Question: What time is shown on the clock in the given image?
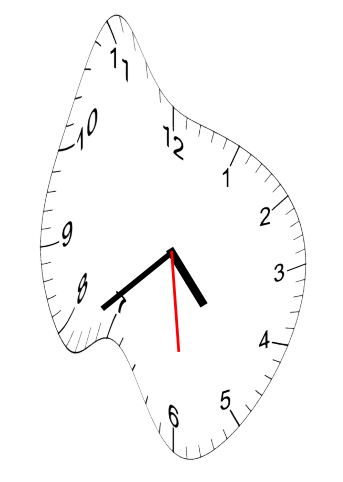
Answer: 04:38:29